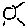
Label: sun